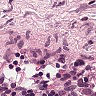
Metastatic tissue present: no